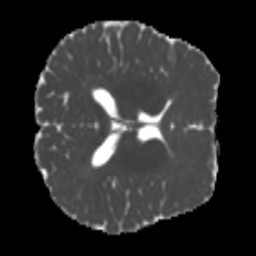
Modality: MD
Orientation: axial
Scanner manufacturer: siemens
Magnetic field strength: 3 T
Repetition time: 4 s
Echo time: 0.0594 s